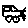
Label: car